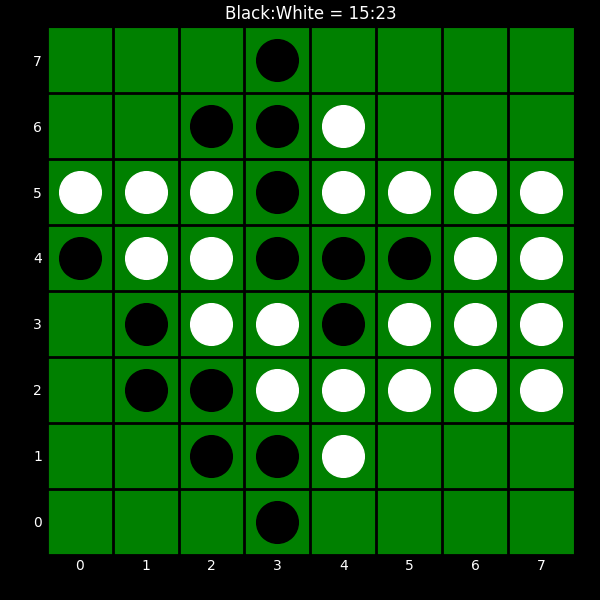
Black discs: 15
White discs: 23